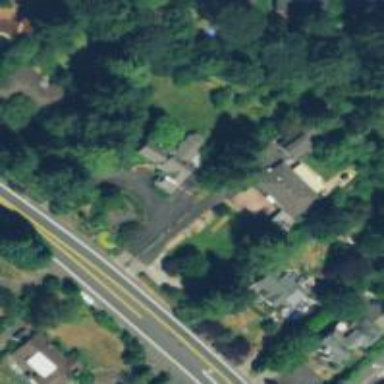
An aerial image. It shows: Driveway.